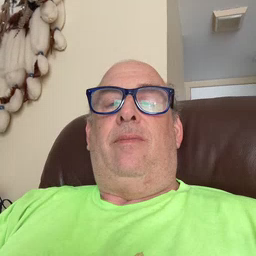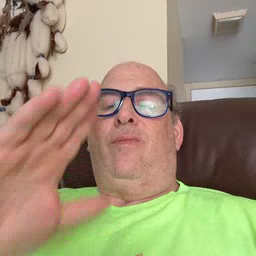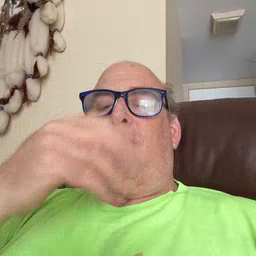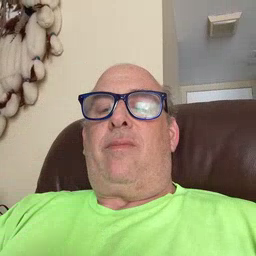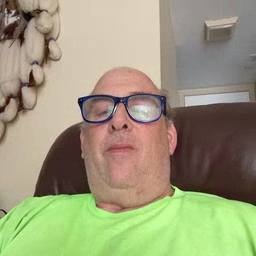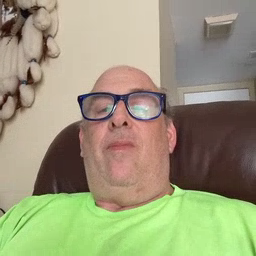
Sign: pretty